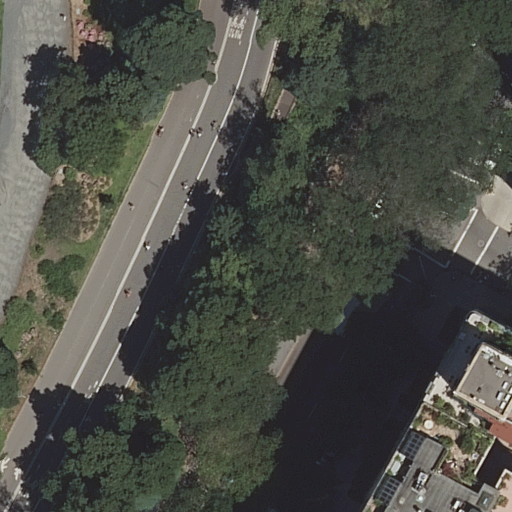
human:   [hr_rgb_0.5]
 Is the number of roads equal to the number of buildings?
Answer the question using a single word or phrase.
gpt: no

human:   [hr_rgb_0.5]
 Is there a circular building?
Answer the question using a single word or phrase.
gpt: no

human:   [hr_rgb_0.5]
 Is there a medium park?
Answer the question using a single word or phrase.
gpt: no

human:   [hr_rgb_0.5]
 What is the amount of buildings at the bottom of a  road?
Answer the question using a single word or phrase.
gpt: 2

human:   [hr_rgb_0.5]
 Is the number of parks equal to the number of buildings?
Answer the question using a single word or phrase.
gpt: no

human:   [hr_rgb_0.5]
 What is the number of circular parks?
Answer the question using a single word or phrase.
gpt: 0

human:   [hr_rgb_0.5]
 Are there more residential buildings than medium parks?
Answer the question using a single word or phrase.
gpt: yes

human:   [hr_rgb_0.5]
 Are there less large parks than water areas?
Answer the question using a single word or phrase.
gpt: no

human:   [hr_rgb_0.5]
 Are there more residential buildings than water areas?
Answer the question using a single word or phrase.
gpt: yes

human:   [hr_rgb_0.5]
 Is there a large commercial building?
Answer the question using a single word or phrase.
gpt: no

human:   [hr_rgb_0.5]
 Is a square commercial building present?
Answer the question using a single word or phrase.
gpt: no

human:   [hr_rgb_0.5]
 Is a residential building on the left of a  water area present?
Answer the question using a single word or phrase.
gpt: no

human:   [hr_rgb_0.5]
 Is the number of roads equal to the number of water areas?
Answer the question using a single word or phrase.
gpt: no

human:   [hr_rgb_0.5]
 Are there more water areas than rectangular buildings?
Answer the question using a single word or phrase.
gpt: no

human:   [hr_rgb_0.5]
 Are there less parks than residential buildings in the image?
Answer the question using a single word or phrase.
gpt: yes

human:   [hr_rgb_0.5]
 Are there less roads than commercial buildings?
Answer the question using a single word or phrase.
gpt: no

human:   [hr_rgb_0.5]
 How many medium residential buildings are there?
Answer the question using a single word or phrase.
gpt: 1

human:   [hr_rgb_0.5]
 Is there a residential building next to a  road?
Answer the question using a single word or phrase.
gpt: yes

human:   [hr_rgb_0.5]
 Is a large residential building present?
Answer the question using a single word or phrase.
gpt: no

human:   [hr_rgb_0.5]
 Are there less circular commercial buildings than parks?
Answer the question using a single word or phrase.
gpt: yes

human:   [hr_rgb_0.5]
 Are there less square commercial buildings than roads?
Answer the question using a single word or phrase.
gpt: yes

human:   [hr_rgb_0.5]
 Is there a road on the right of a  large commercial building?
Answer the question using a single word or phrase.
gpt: no

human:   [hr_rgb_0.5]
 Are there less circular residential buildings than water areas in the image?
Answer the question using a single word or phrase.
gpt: no

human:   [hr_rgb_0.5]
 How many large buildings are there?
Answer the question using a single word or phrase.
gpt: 0

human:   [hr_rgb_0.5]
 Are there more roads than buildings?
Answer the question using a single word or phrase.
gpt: yes

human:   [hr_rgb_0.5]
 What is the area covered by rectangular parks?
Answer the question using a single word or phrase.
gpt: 10631m2

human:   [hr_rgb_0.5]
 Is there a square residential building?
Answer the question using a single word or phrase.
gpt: no

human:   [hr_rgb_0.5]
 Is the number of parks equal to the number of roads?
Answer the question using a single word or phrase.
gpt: no

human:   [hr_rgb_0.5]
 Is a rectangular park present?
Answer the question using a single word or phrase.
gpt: yes

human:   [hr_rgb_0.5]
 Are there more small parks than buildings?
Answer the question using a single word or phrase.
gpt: no

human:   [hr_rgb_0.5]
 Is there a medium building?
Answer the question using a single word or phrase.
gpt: yes

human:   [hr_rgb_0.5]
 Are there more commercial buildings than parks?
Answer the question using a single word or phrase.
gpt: no

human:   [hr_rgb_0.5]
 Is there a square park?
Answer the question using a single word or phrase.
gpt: no

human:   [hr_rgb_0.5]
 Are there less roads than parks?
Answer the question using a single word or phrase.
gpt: no

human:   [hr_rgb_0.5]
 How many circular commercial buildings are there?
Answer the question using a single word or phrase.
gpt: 0

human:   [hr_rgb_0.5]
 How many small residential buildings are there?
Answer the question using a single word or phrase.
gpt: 1